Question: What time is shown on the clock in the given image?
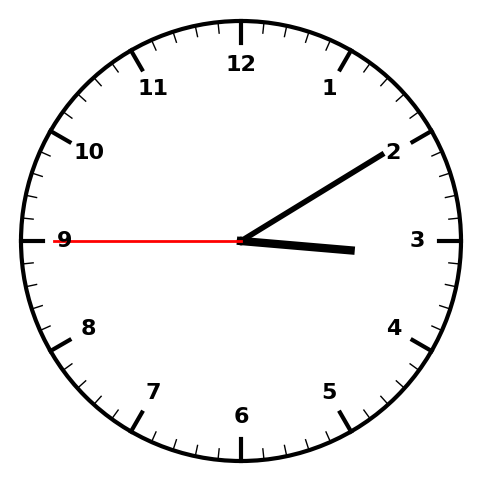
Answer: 03:09:45